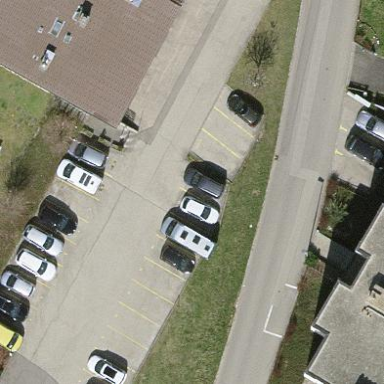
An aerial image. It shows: Parking space is available.